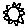
Label: sun